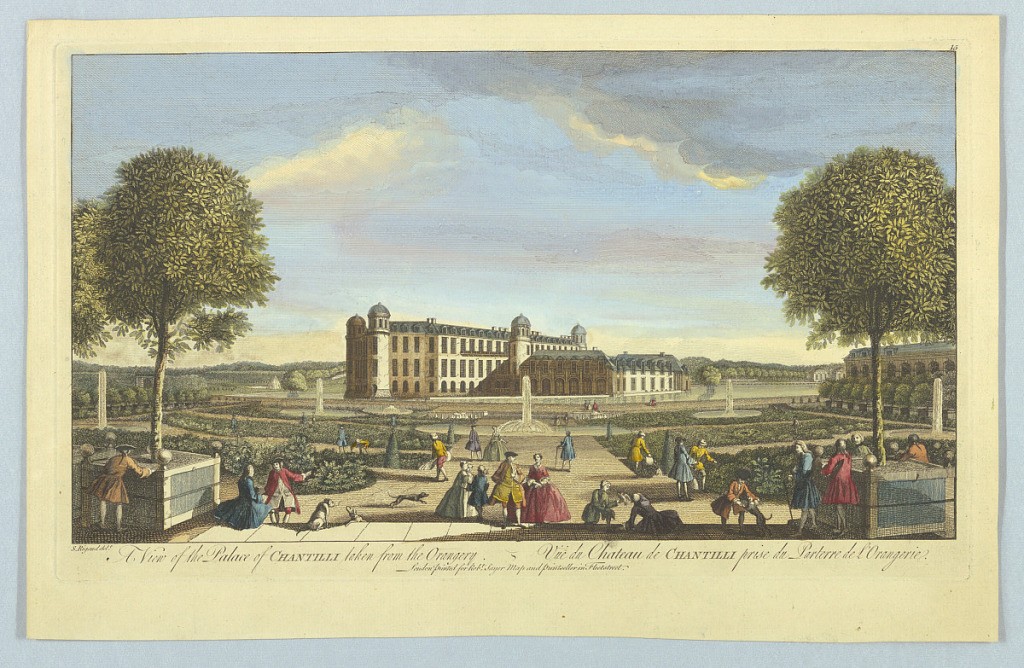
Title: A View of the Palace of Chantilly
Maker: S. Rigaud
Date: ca. 1750
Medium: Engraving, brush and watercolor on paper
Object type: Print
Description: The palace, center rear, surrounded by water and gardens with fountains. Foreground shows men and women walking and sitting on stone steps with orange trees on either side. Title, artists', and publisher's names below.